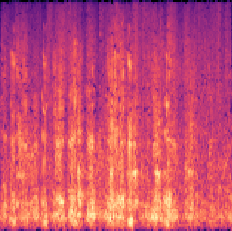
Sound class: Pig